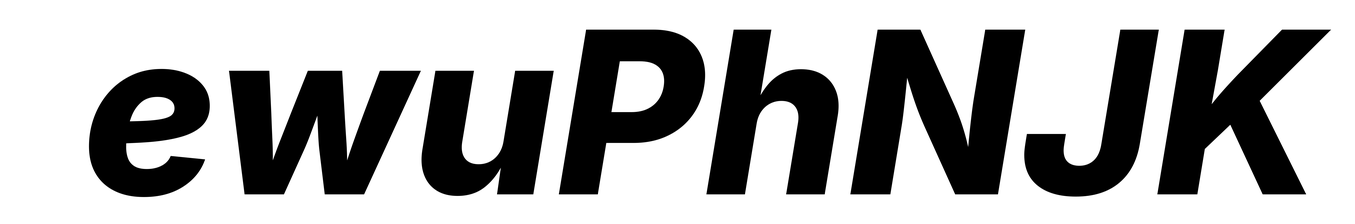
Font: Inter-Italic_ExtraBold_Italic